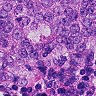
Metastatic tissue present: yes